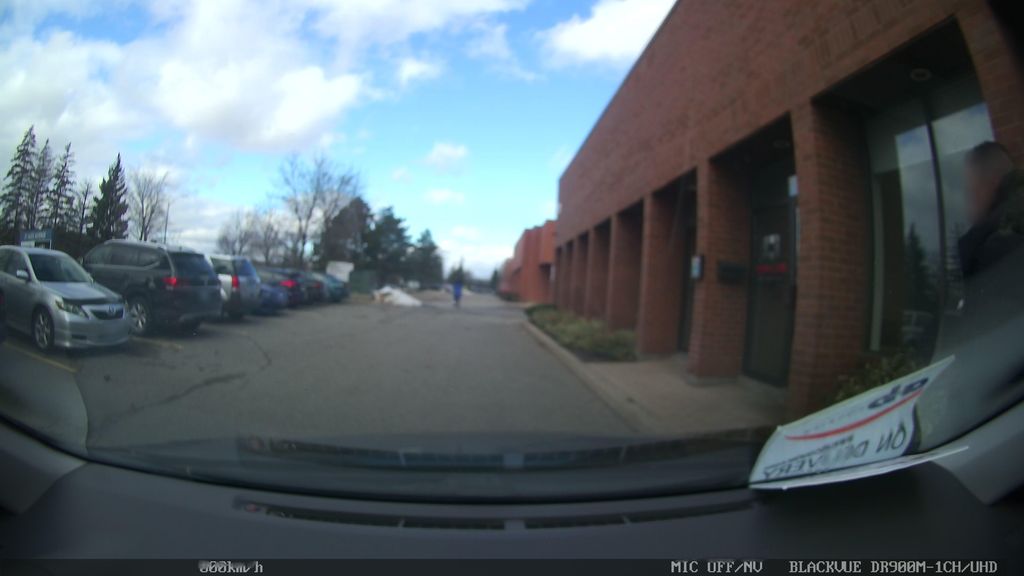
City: toronto